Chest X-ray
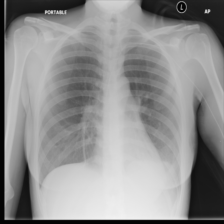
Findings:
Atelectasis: negative
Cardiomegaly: negative
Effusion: negative
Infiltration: negative
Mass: negative
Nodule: negative
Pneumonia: negative
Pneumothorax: negative
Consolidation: negative
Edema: negative
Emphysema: negative
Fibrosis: negative
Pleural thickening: negative
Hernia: negative